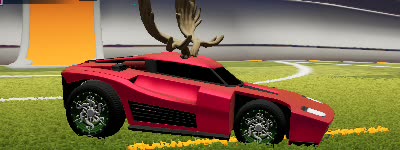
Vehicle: breakout